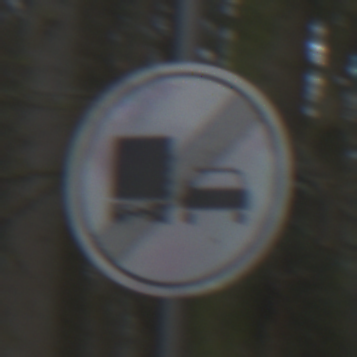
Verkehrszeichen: EndeUeberholverbotKraftfahrzeuge
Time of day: Midday
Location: Outdoor (Nature)
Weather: Overcast
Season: NotSpecified
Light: Natural